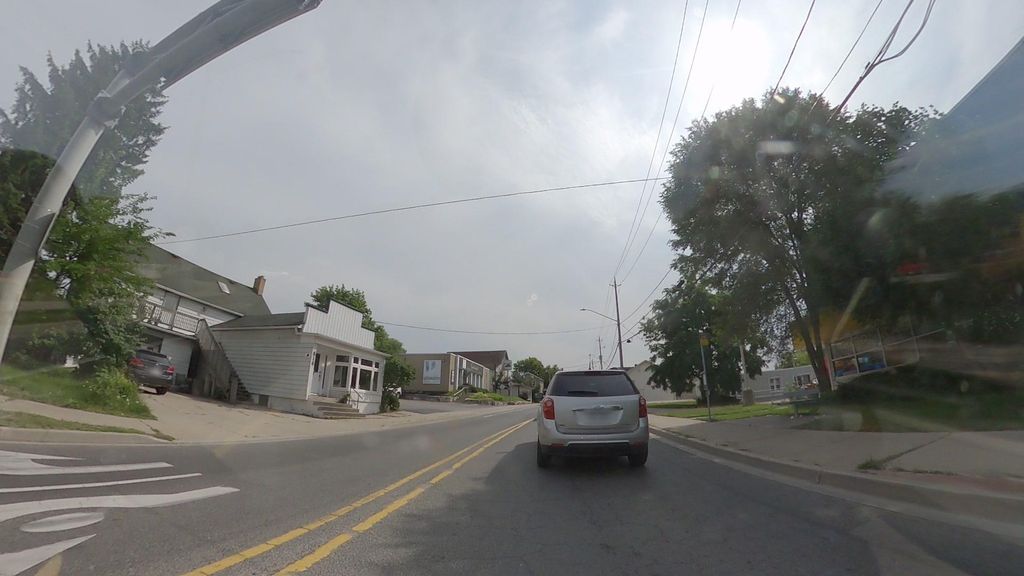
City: kitchener-waterloo